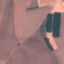
Land use / land cover class: AnnualCrop